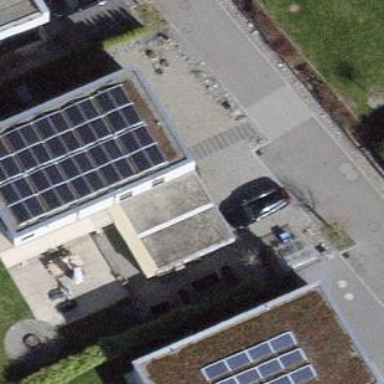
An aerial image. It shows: Solar power generator using photovoltaic panels.